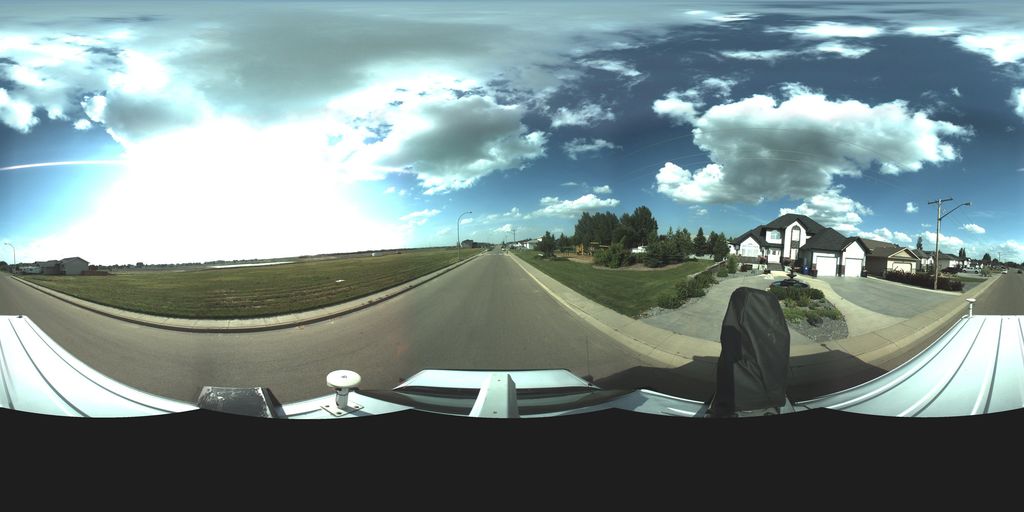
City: saskatoon